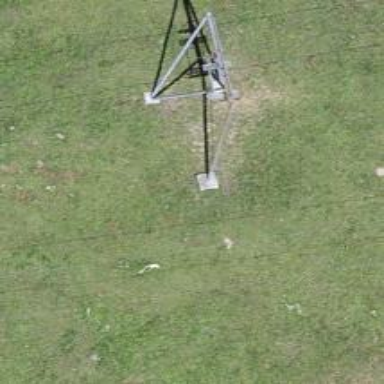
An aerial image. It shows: Pylon used for aerialway.